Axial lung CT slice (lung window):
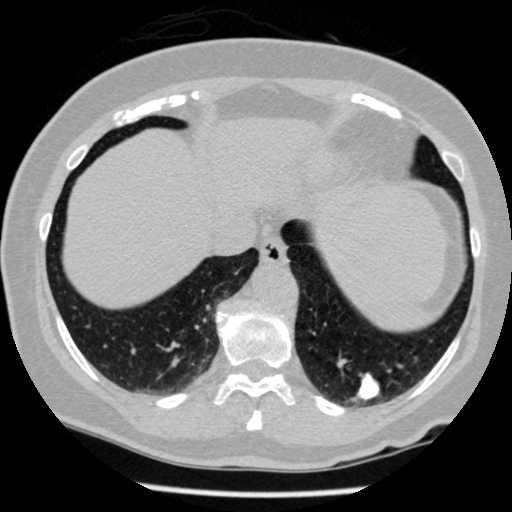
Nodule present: yes
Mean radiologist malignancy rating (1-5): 2.75